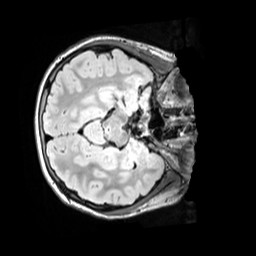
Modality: FLAIR
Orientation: axial
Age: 12
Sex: female
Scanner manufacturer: siemens
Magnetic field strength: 3 T
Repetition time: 5 s
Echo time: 0.388 s